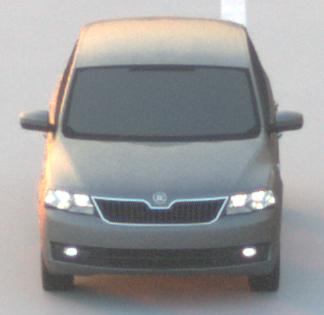
Make: Skoda
Model: Rapid Spaceback 1.2 TSI
Detailed model: Rapid Spaceback
Model produced from: 2013/10
Model produced until: 2015/04
Doors: 5
Color: gray
Road condition: dry road
Daytime: sunrise or sunset
Contrast: medium contrast